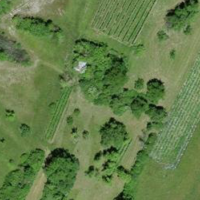
EUNIS habitat code: 52
Species observed at this site:
Lanius collurio